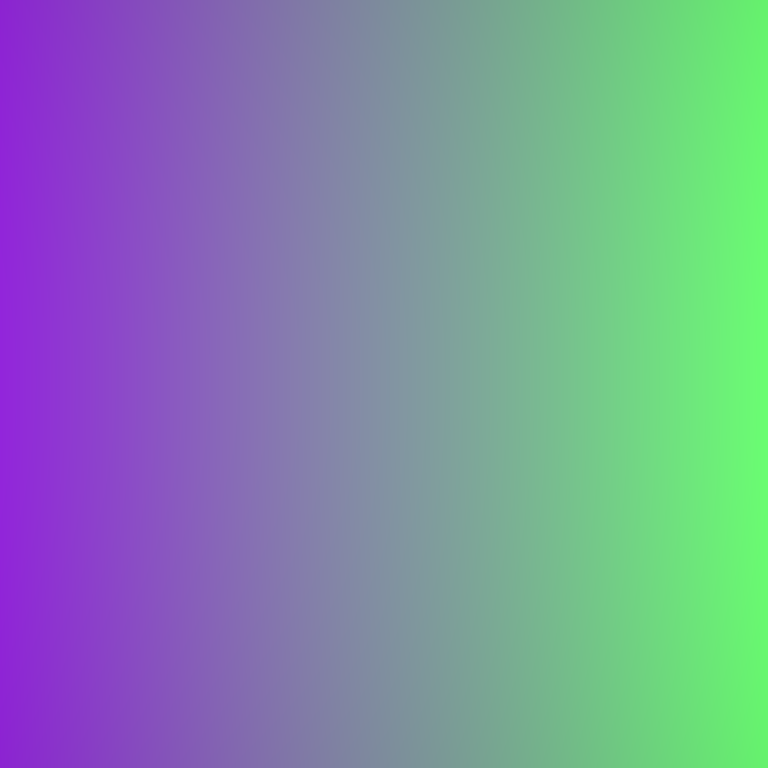
Abstract light effect, smooth gradient from violet to green, calm atmosphere, soft blend, no room, no furniture, no objects.